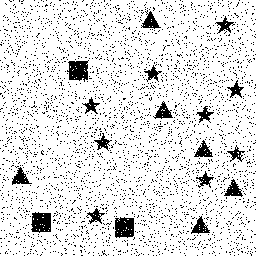
Squares: 3
Triangles: 6
Stars: 9
Total shapes: 18